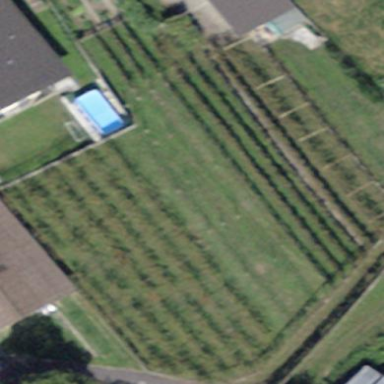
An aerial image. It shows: Vineyard growing grapes.